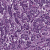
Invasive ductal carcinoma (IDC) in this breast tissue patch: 1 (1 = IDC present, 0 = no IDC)